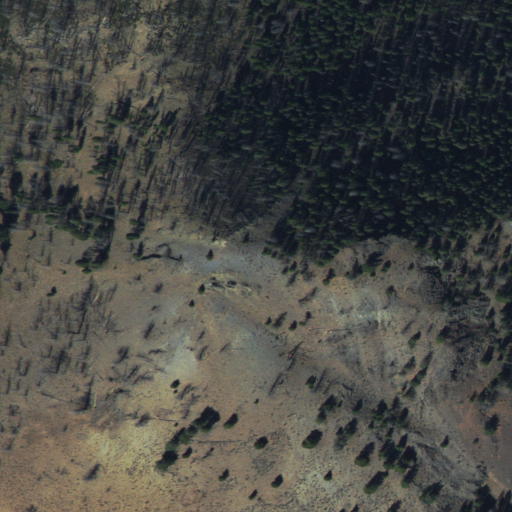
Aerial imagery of mountain in Idaho named Rookie Point containing shrub and evergreen forest